Question: I'm trying to change the background color of my pie chart, in order for the plot to fit in better with my distill website. Unfortunately, the color change leaves a white "border" on the left- and right-hand side.
Does anyone know how I can remove those borders or change their color? All help is appreciated!

My code looks like this:
'''
bechdel2 %>%
filter(country == "New Zealand") %>%
count(criteria) -> data_kreis
ggplot(data_kreis, aes(x="", y=desc(n), fill=criteria)) +
geom_bar(stat="identity", width=1) +
coord_polar("y", start=0) +
theme_minimal()+
geom_text(aes(label = paste0(n)), position = position_stack(vjust = 0.5)) +
scale_y_continuous(breaks = 0:14) +
labs(x = NULL, y = NULL, fill = NULL,
caption = "Ergebnisse des Bechdel-Tests: Anzahl der Filme") +
theme(
axis.title = element_blank(),
axis.ticks = element_blank(),
axis.text = element_blank(),
panel.background = element_rect(fill = "#FFF5DE", color = "transparent"),
panel.border=element_blank(),
plot.background = element_rect(fill = "#FFF5DE", color = "transparent"),
panel.grid = element_blank(),
legend.background = element_rect(fill = "white", color = "black"),
plot.caption = element_text(size = 12, hjust = 0.5),
strip.background = element_rect(fill = "#FFF5DE", color = "transparent"))
'''
This is my output from dput(head(data_kreis)):
'''
structure(list(country = c("New Zealand", "New Zealand", "New Zealand",
"New Zealand"), criteria = structure(1:4, .Label = c("Es gibt weniger als 2 Frauen",
"Frauen reden nicht miteinander", "Frauen reden nur uber Manner",
"Film besteht alle Kriterien", "Bewertung ist unsicher"), class = c("ordered",
"factor")), n = c(4L, 6L, 2L, 2L)), row.names = c(NA, -4L), groups = structure(list(
country = "New Zealand", .rows = structure(list(1:4), ptype = integer(0), class = c("vctrs_list_of",
"vctrs_vctr", "list"))), row.names = c(NA, -1L), class = c("tbl_df",
"tbl", "data.frame"), .drop = TRUE), class = c("grouped_df",
"tbl_df", "tbl", "data.frame"))
'''
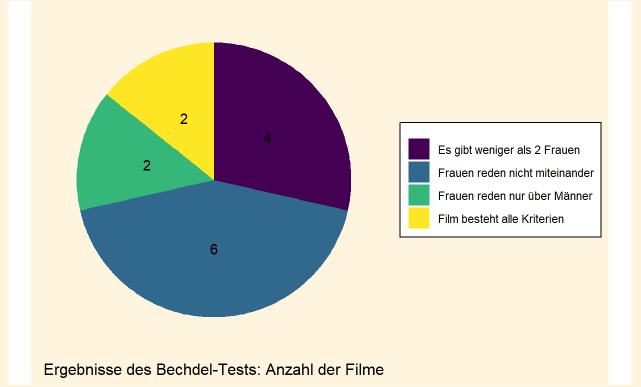
Answer: I've found that when I save the plot as a png with a transparent background and implement it into my distill website as a picture the white "borders" don't show.
So my solution is to change the code as follows:
'''
p <- ggplot(data_kreis, aes(x="", y=desc(n), fill=criteria)) +
geom_bar(stat="identity", width=1) +
coord_polar("y", start=0) +
theme_minimal()+
scale_fill_manual(values = c("Es gibt weniger als 2 Frauen" = "#3C5186",
"Frauen reden nicht miteinander" = "#5371bd",
"Frauen reden nur uber Manner" = "#6488e8",
"Film besteht alle Kriterien" = "#9B72AA",
"Bewertung ist unsicher" = "#C6B4CE"
)) +
geom_text(aes(label = paste0(n), fontface = "bold"), position = position_stack(vjust = 0.5), color = "white") +
scale_y_continuous(breaks = 0:14) +
labs(x = NULL, y = NULL, fill = NULL,
caption = "Ergebnisse des Bechdel-Tests: Anzahl der Filme") +
theme(
axis.title = element_blank(),
axis.ticks = element_blank(),
axis.text = element_blank(),
panel.background = element_rect(fill = "#FFF5DE", color = "transparent"),
panel.border=element_blank(),
plot.background = element_rect(fill = "#FFF5DE", color = "transparent"),
panel.grid = element_blank(),
legend.background = element_rect(fill = "white", color = "black"),
plot.caption = element_text(size = 12, hjust = 0.5),
strip.background = element_rect(fill = "#FFF5DE", color = "transparent"),
text=element_text(family = "sans"))
ggsave(p, filename = "images/Kreis_New_Zealand.png", bg = "transparent")
'''